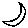
Label: moon